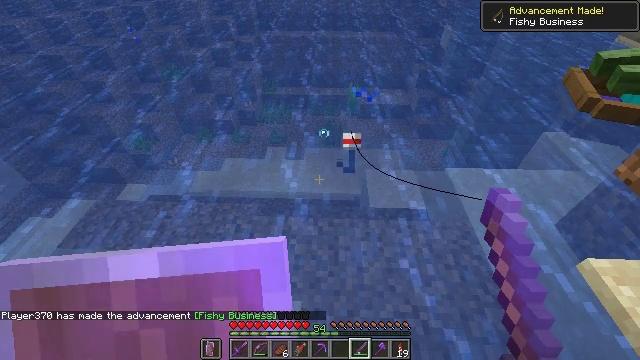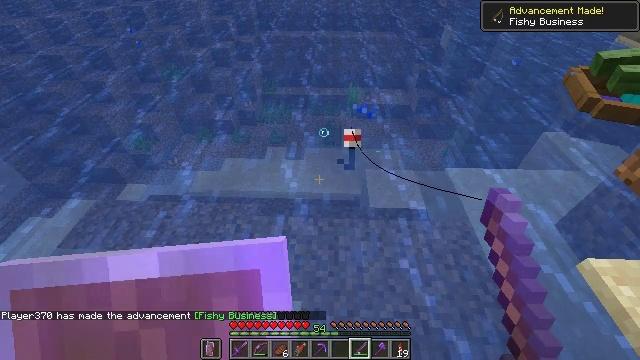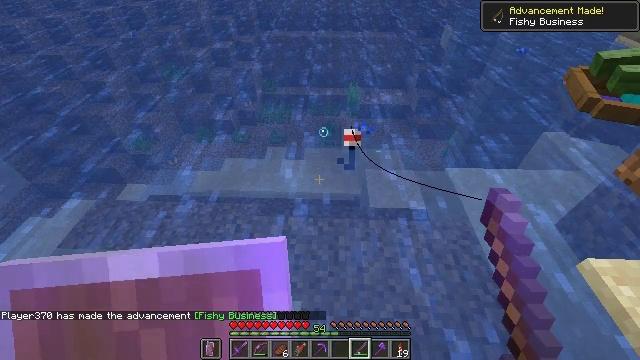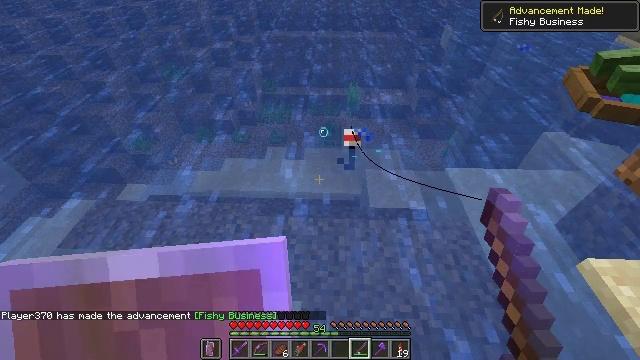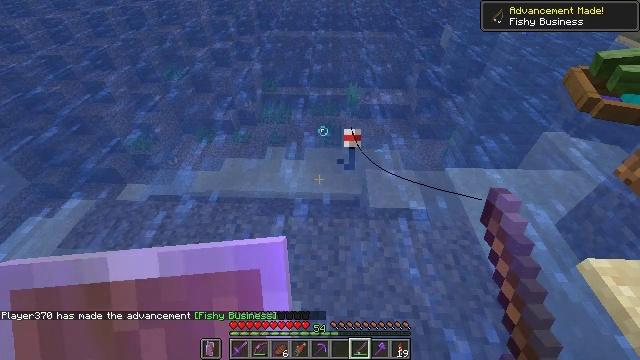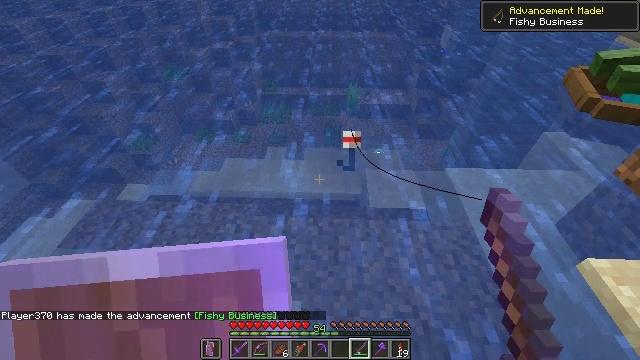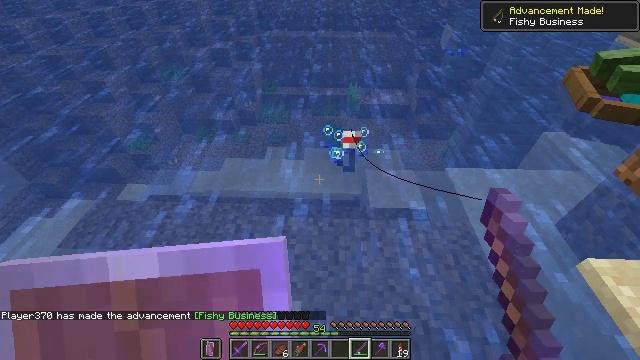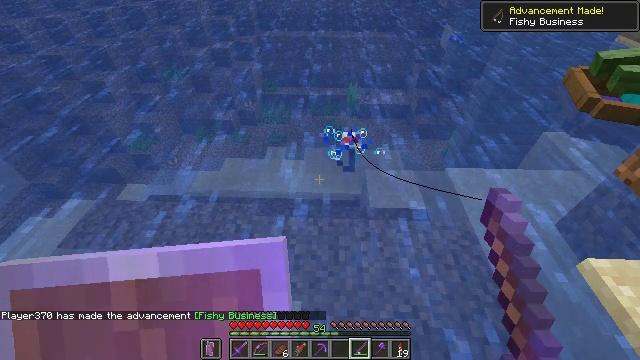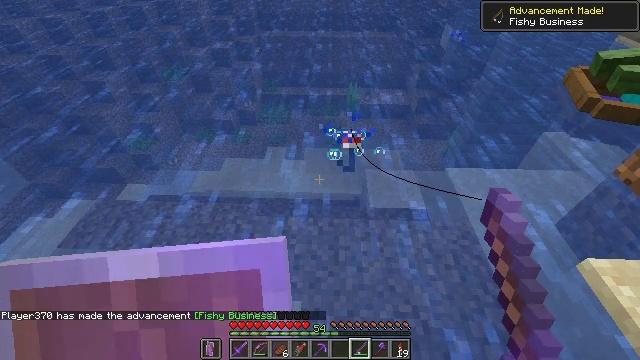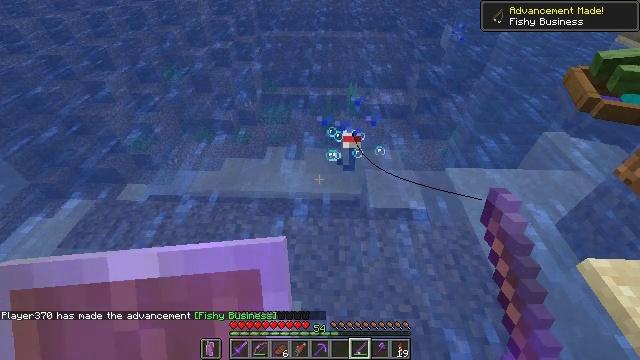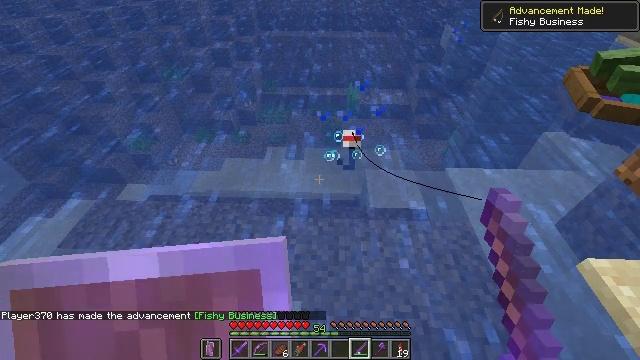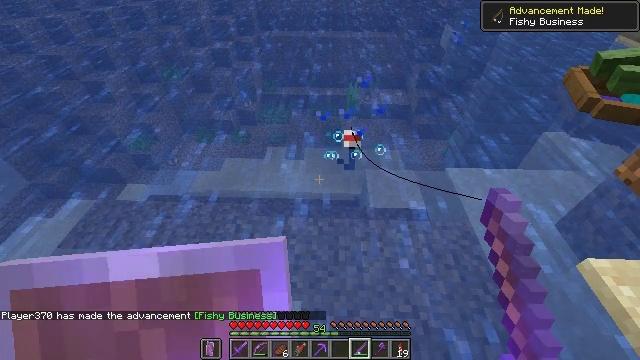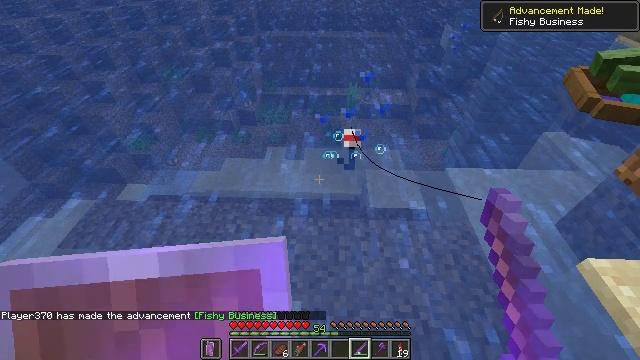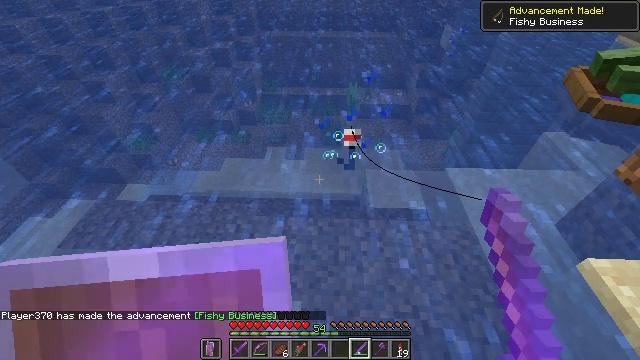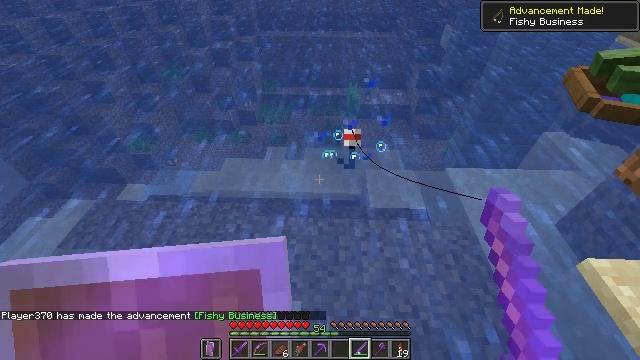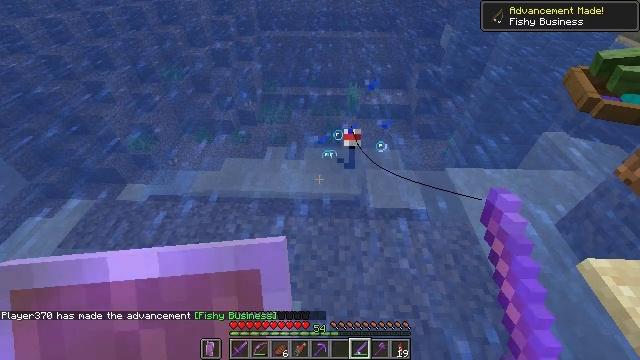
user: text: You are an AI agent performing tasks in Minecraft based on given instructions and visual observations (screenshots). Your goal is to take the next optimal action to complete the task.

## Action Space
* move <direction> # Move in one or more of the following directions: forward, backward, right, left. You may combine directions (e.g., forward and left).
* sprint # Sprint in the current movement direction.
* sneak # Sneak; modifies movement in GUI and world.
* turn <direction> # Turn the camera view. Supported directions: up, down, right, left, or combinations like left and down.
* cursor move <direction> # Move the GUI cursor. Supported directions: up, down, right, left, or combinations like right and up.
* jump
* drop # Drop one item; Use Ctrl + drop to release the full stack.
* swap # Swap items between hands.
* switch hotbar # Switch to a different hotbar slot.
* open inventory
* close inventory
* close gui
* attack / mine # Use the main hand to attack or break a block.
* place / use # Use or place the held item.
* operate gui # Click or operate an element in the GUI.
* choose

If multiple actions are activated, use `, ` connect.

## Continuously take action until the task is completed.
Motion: motion action
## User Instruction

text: Collect the brown shulker box for storage.
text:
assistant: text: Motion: no_op
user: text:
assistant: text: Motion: no_op
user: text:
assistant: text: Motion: no_op
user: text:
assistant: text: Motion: no_op
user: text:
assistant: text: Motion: no_op
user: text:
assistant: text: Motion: no_op
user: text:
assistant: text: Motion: no_op
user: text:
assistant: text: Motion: no_op
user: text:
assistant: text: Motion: no_op
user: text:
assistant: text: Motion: no_op
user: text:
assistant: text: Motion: no_op
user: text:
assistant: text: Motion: no_op
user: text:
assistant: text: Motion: no_op
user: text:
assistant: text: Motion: no_op
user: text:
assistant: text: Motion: no_op
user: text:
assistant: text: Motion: no_op
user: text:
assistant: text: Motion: no_op
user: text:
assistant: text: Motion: no_op
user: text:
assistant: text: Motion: no_op
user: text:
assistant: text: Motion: no_op
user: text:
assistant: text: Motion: no_op
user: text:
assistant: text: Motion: no_op
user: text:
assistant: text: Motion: no_op
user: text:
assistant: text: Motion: no_op
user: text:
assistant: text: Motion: no_op
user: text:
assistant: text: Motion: no_op
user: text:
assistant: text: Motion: no_op
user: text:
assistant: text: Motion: no_op
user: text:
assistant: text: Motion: no_op
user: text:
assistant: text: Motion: no_op